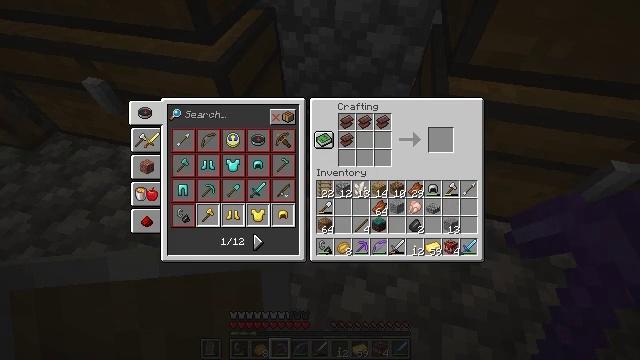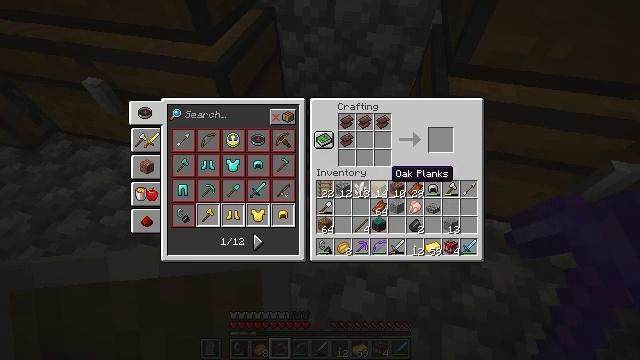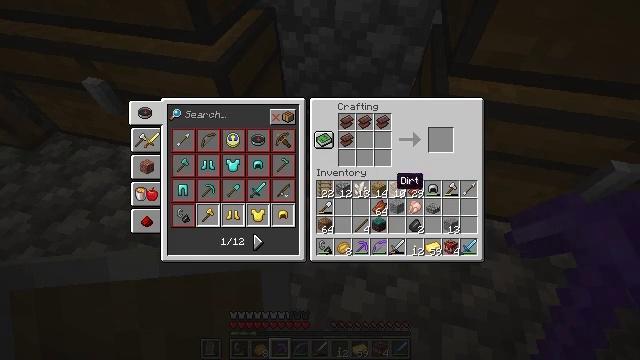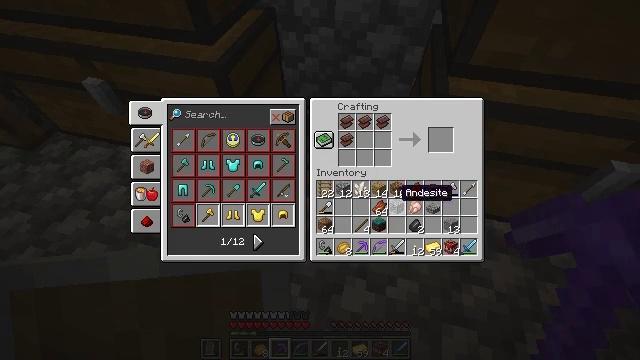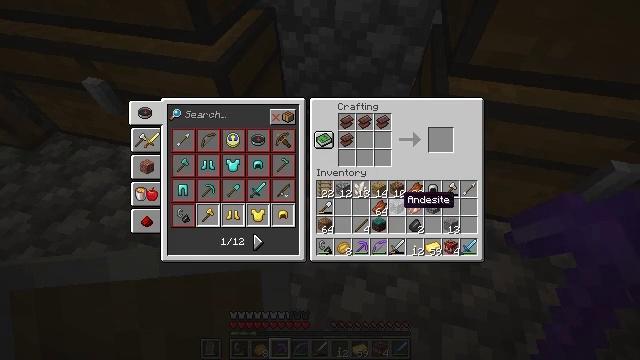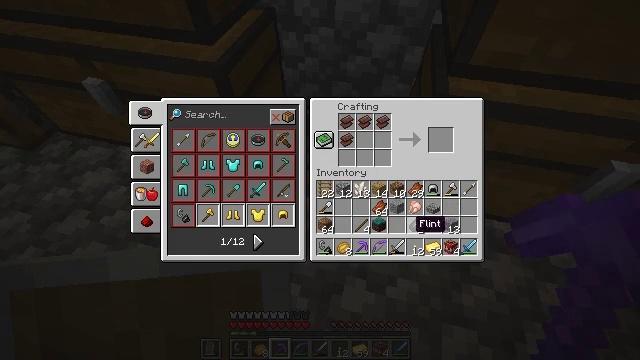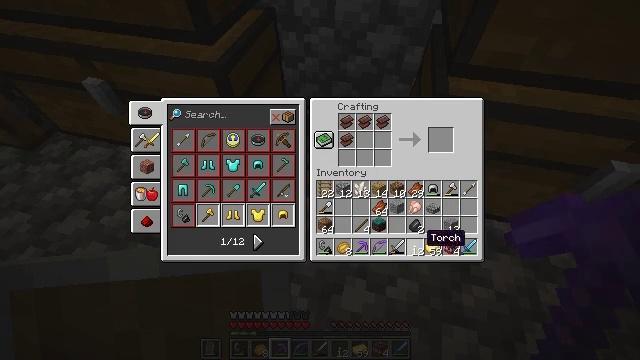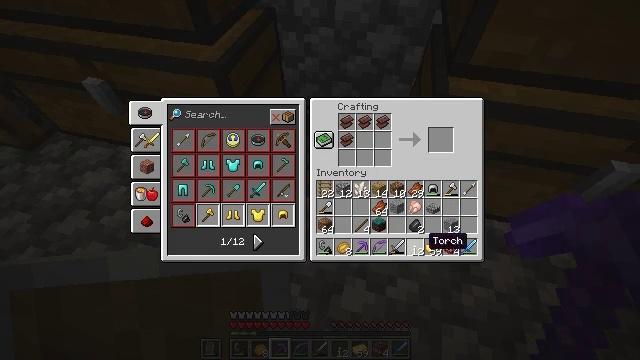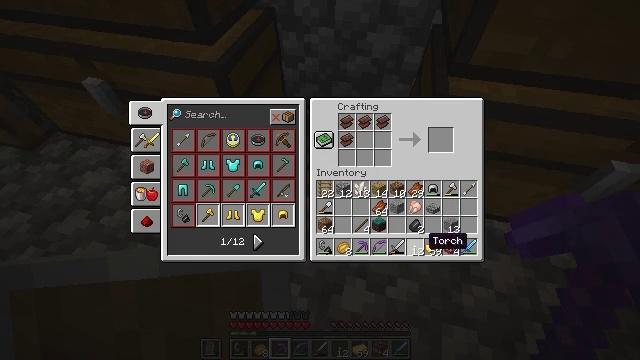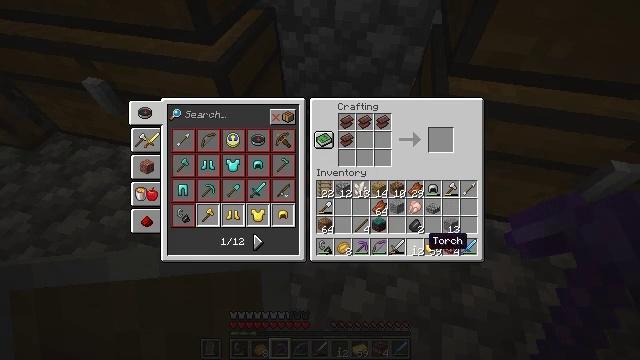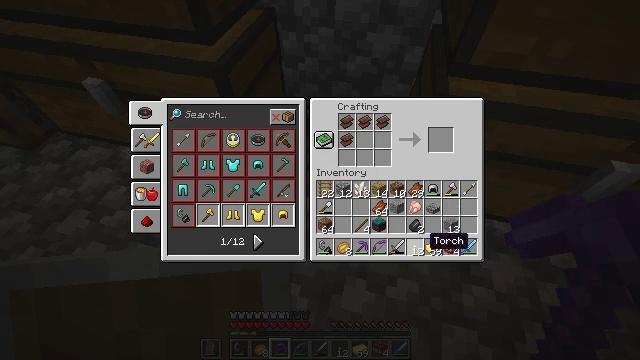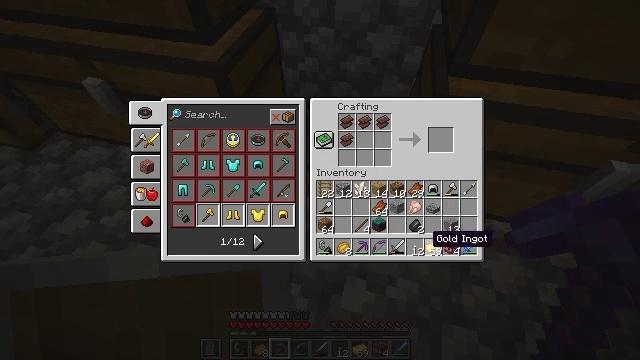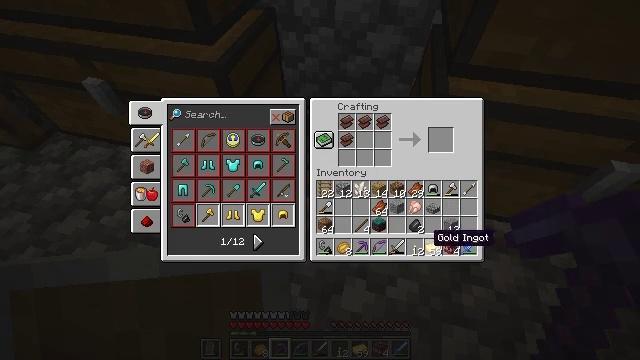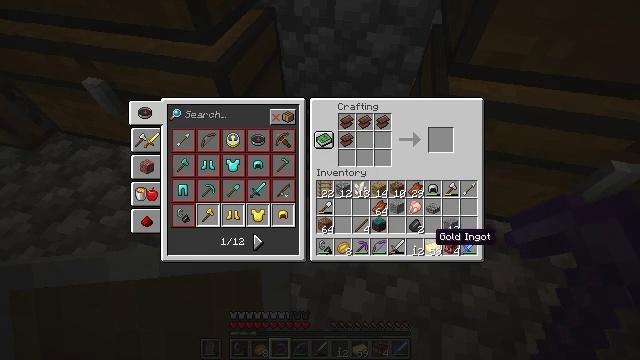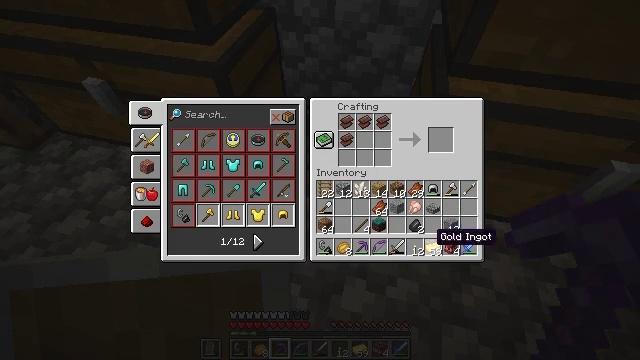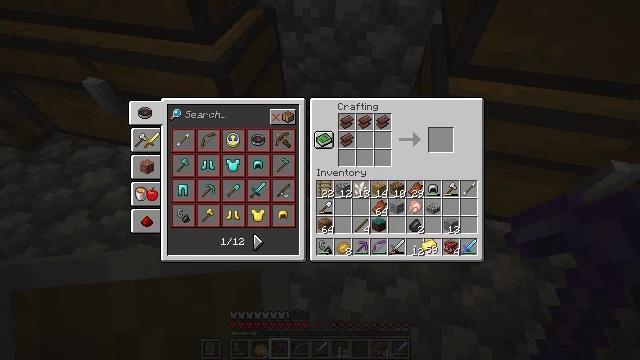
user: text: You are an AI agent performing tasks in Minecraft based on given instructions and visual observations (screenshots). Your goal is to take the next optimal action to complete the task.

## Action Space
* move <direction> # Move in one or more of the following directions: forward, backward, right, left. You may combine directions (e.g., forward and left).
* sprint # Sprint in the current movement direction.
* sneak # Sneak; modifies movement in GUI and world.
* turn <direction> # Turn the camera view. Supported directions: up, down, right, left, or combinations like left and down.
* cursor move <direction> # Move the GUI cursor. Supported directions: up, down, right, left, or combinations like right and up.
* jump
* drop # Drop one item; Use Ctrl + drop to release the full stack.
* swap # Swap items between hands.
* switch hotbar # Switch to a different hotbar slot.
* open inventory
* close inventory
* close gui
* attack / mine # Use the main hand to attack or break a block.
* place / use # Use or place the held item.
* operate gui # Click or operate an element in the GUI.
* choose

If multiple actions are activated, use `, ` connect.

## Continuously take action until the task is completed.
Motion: motion action
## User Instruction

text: Smelt ancient debris for netherite scrap and craft a netherite ingot.
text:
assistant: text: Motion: no_op
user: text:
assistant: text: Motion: turn down
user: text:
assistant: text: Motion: turn down
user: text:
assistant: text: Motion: turn down
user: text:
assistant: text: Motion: turn right and down
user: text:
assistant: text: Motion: turn right and down
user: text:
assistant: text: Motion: no_op
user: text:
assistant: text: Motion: no_op
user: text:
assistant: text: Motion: no_op
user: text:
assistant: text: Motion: no_op
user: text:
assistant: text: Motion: no_op
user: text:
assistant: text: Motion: no_op
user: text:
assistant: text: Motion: no_op
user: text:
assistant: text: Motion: no_op
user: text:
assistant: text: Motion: attack / mine
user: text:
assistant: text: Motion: attack / mine
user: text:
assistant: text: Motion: attack / mine
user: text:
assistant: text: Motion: turn left and up
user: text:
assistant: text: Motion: turn left and up
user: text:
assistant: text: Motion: turn left and up
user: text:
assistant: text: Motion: turn up
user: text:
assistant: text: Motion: turn up
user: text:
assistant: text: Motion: turn up
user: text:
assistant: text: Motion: no_op
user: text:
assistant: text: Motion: no_op
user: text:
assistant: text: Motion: no_op
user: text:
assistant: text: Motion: no_op
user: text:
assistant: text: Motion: no_op
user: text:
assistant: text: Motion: no_op
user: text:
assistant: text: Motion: use / place